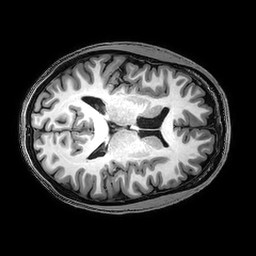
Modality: T1w
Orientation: axial
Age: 24
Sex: male
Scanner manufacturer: philips
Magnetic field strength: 3 T
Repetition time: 0.008165 s
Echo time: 0.00374 s